Question: I know that on stackoverflow there are many similar questions but mine is a little different.
I'll show this with images, because it's easier to understand.
Using this code I took from
<URL>, I had this result:

It's easy to see that the second button isn't all on the screen.
I tried to but negative numbers in the 'UIToolbar' frame but they don't work. I don't need any title there, only a way to move these buttons to the left.
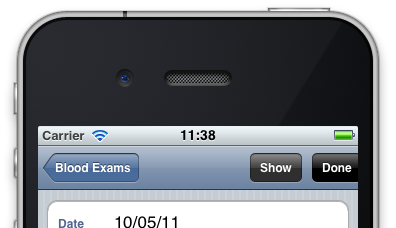
Answer: Here is a different approach. I created a <URL> as a 'UIView' containing several buttons. You could do the same with a space between buttons.
Then I added that as a single button item with a custom view.
'''
CGRect frame = CGRectMake(320-width, 0, width, height);
[segControl.view setFrame:frame];
segControl.view.backgroundColor = [UIColor clearColor];
UIBarButtonItem *rightBtn = [[UIBarButtonItem alloc] initWithCustomView:segControl.view];
self.navigationItem.rightBarButtonItem = rightBtn;
'''
The result is able to expand closer to the middle:

Answering the comment below: yes, it's independent.